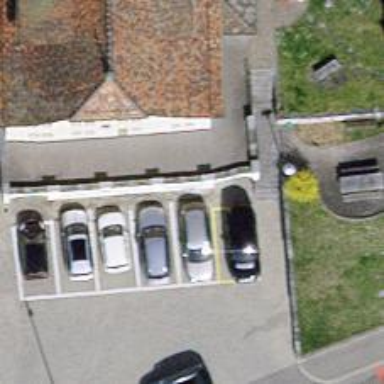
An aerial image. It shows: Charging station.